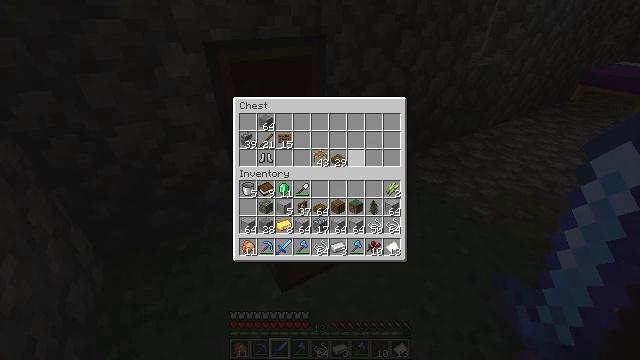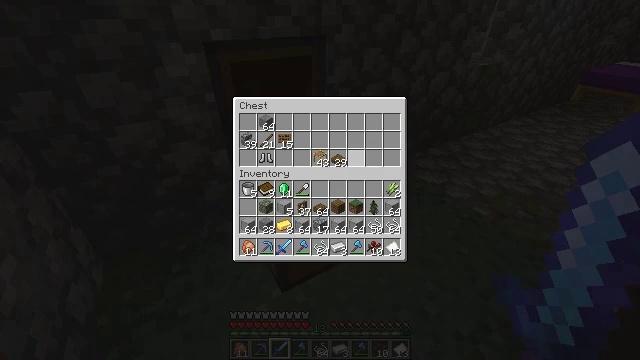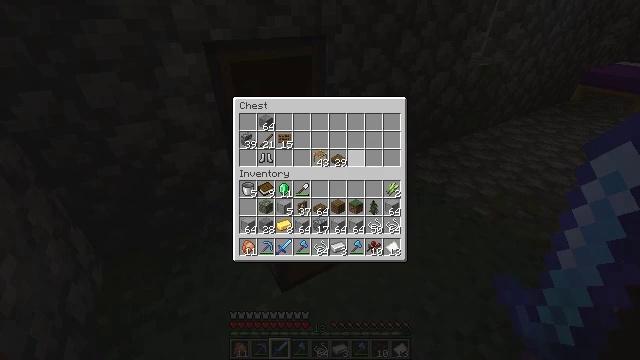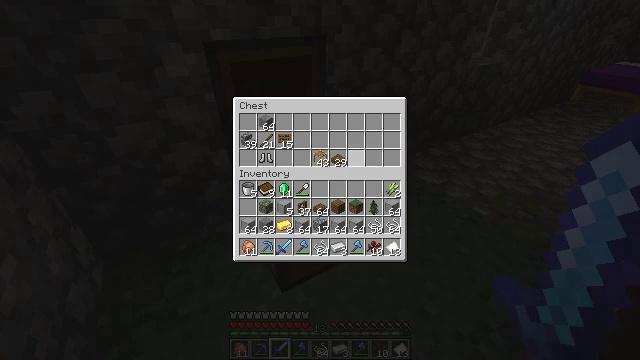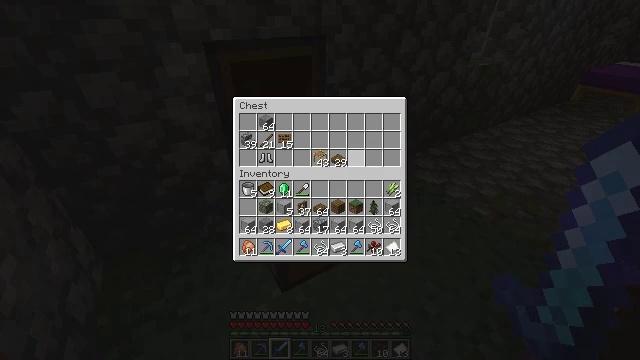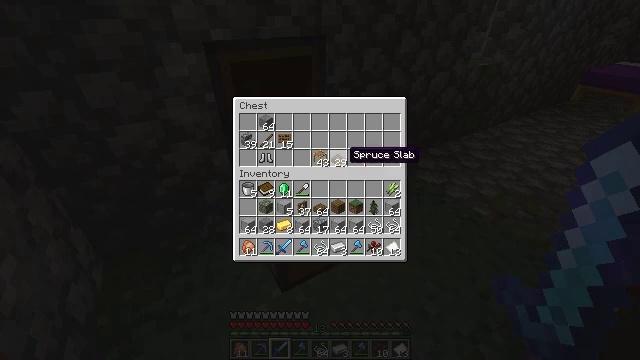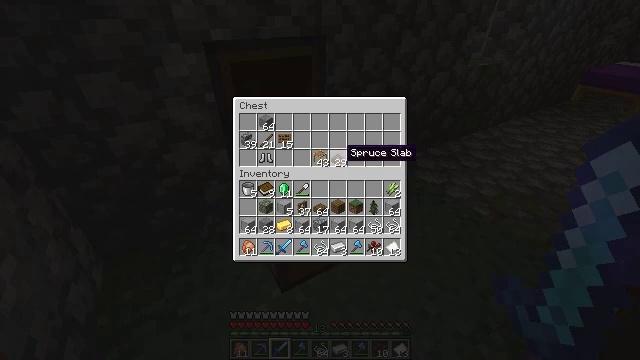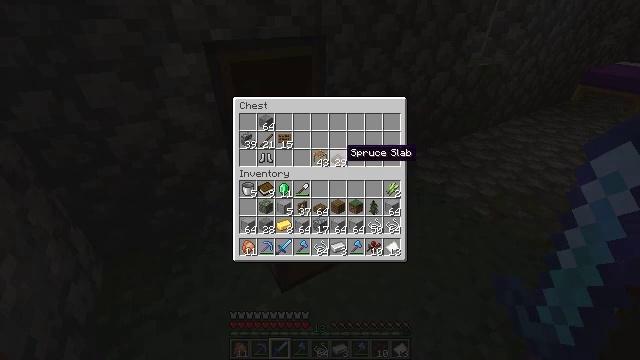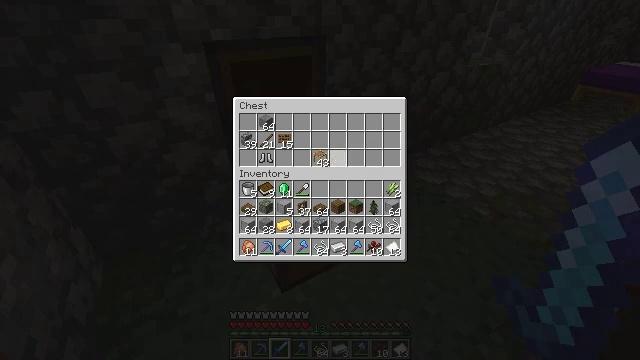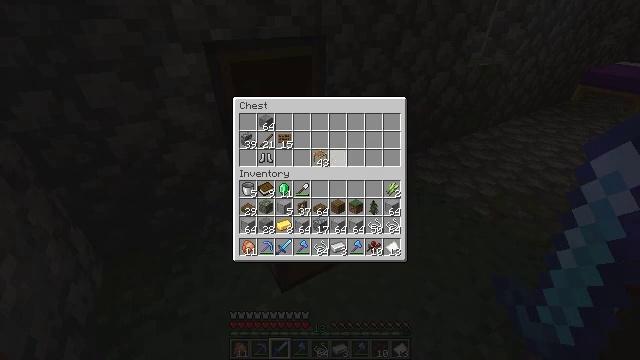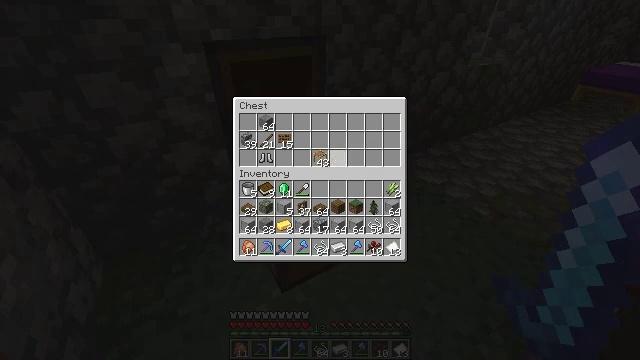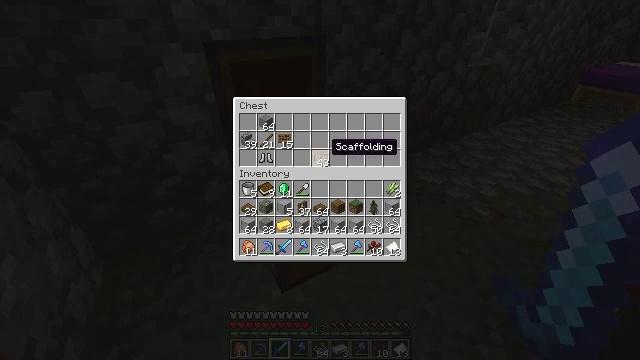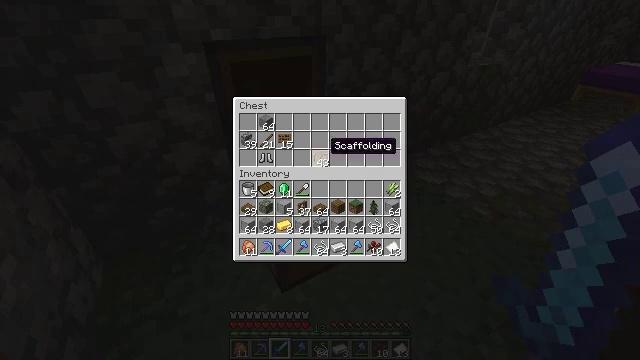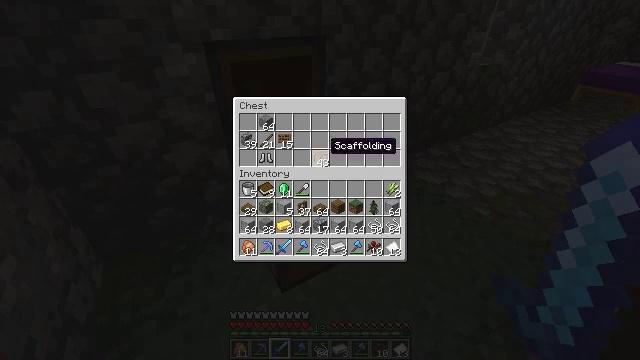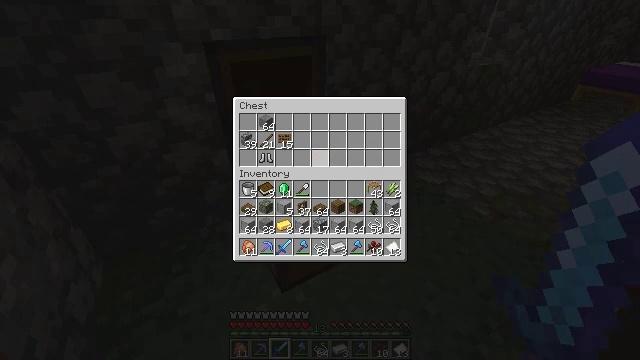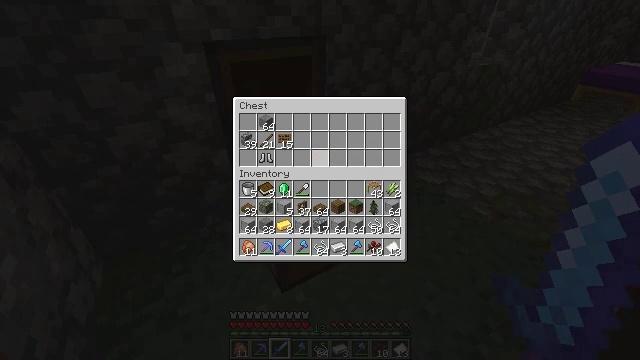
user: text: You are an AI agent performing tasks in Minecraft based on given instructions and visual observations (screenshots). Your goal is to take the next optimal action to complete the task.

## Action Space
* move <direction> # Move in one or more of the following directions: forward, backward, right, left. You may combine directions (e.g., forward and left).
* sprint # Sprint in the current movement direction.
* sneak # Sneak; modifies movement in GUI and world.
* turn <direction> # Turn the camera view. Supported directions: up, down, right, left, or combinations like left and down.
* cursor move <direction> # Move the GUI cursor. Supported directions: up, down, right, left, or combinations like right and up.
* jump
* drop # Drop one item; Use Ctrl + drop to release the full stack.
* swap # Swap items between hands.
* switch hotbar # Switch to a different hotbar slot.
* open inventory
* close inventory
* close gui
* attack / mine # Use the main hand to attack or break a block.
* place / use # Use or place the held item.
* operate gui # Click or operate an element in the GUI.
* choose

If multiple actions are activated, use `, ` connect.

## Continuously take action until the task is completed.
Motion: motion action
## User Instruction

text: Remove the glass to use the space.
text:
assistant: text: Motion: sneak
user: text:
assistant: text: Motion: sneak
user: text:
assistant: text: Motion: sneak
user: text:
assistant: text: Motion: sneak
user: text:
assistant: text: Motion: sneak
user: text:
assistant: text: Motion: sneak
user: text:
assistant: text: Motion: sneak
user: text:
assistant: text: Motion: sneak, attack / mine
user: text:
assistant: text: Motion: sneak, attack / mine
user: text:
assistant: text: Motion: sneak, attack / mine
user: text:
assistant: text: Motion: sneak, turn left
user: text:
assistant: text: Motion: sneak
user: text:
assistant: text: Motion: sneak
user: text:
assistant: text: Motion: sneak, attack / mine
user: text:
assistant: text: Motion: sneak, attack / mine
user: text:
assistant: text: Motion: sneak, attack / mine
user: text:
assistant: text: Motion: sneak, turn left, attack / mine
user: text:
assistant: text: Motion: sneak, turn left
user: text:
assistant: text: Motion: sneak
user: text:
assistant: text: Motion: sneak
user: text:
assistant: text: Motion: sneak, turn left
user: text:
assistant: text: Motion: sneak, turn up
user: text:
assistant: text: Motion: sneak
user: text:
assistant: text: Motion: sneak
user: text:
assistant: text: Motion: sneak
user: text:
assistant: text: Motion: sneak, attack / mine
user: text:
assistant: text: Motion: sneak, attack / mine
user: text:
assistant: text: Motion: sneak, attack / mine
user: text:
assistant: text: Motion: sneak
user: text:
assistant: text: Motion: sneak